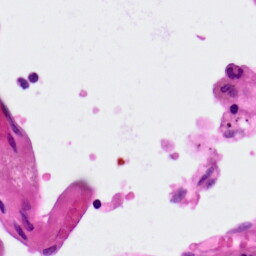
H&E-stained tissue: Lung